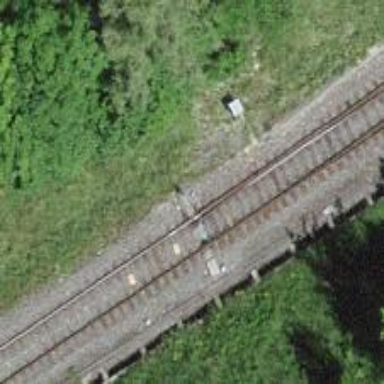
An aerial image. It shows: Railway switch.